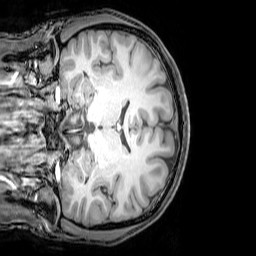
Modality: T1w
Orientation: coronal
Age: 21
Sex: male
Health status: healthy
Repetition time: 0.081 s
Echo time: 0.037 s